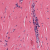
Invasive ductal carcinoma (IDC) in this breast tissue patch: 0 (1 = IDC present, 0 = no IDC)